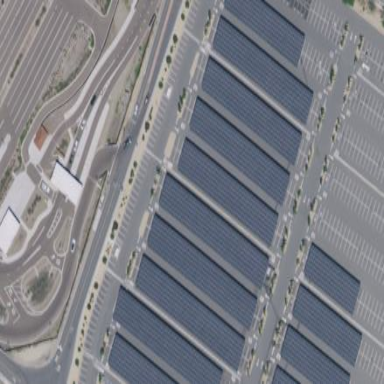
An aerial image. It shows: Solar photovoltaic panel generator located on building's roof.